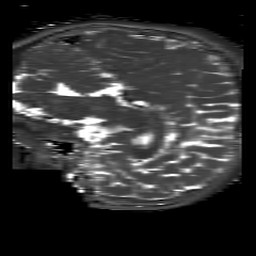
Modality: T2map
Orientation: sagittal
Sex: female
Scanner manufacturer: siemens
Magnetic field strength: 3 T
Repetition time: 4 s